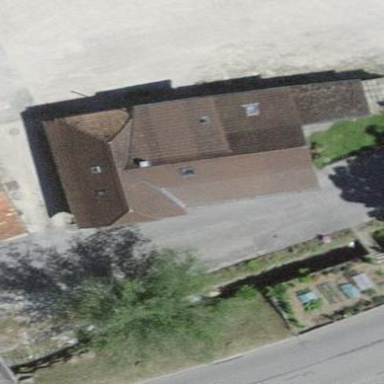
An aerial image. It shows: Residential building with half-hipped roof shape.